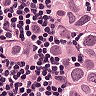
Metastatic tissue present: yes